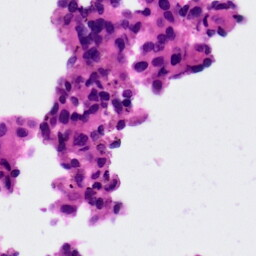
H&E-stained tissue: Ovarian